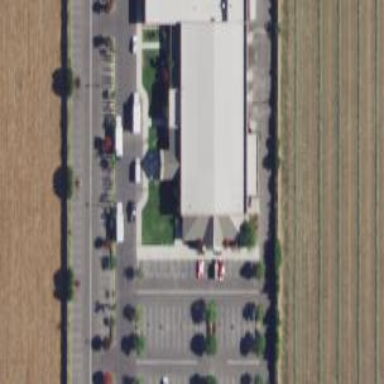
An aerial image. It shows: Commercial building.